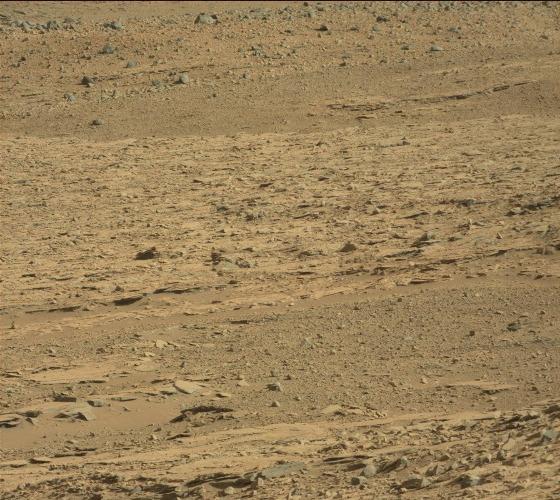
Terrain classes present: Bedrock, Gravel / Sand / Soil, Rock